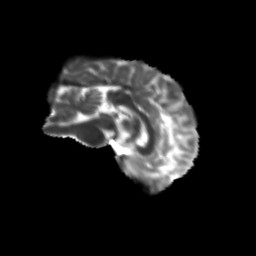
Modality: T2w
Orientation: sagittal
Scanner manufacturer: siemens
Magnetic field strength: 3 T
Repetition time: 9.2 s
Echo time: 0.084 s